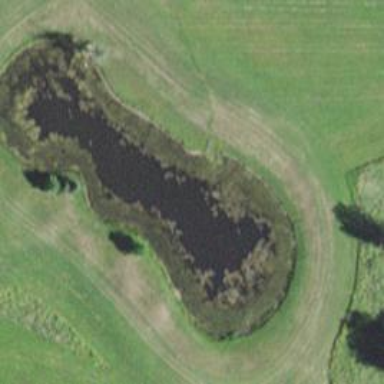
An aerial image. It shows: Pond with natural water.